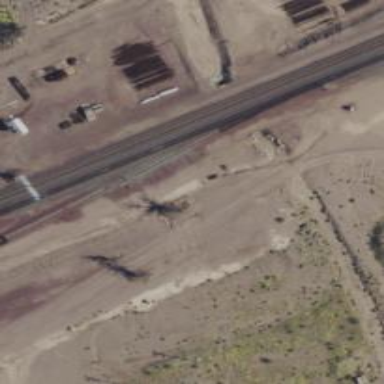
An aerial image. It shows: Railway siding with rails.